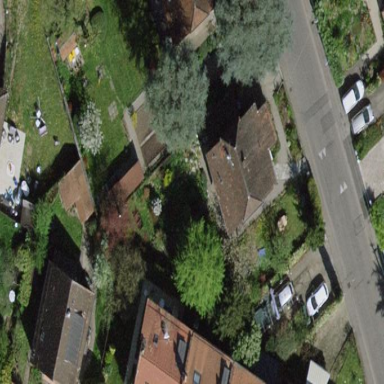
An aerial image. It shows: Garden surrounded by fence.